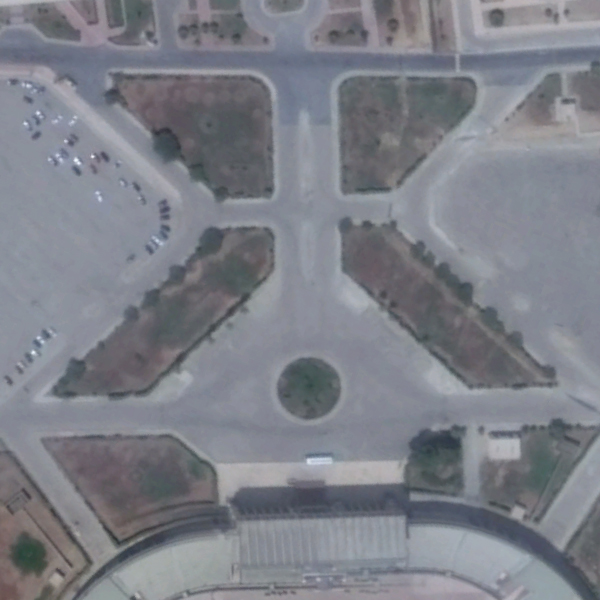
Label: Square